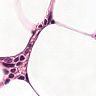
Metastatic tissue present: no